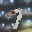
Label: 7